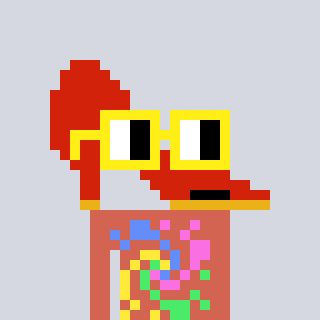
a pixel art character with square yellow glasses, a highheel-shaped head and a peachy-colored body on a cool background